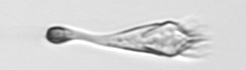
Label: Paratontonia_gracillima